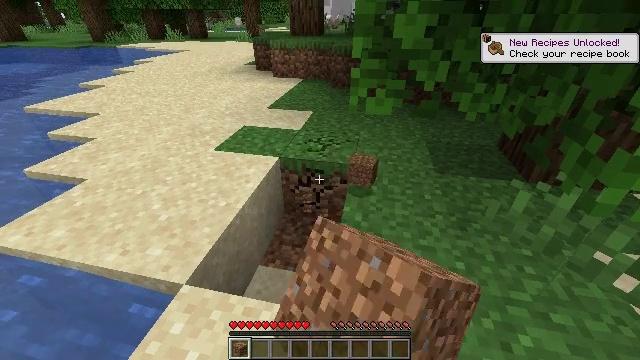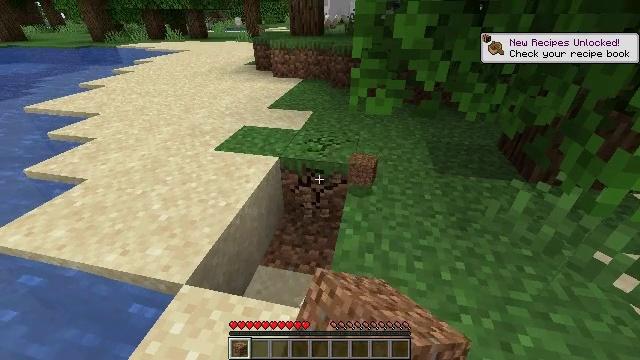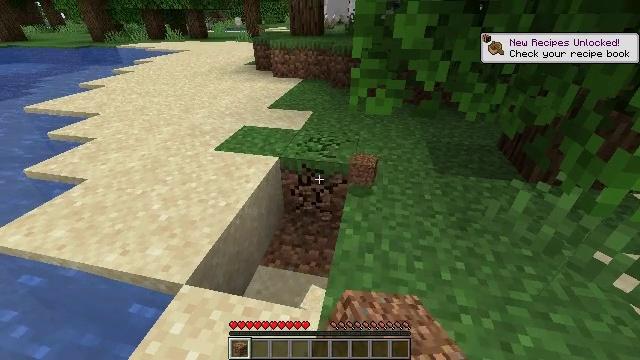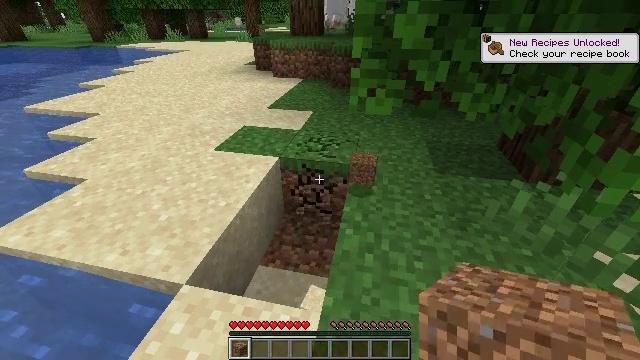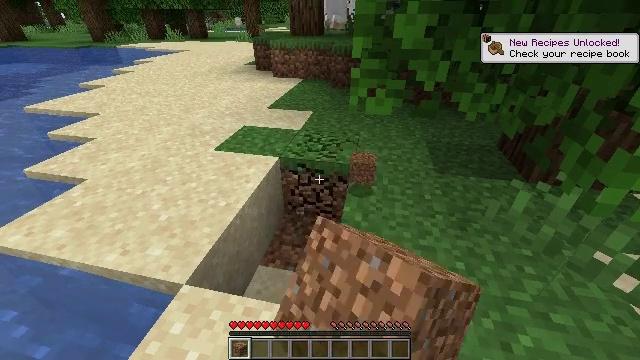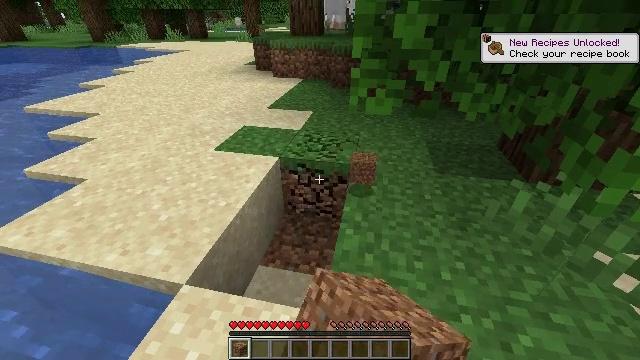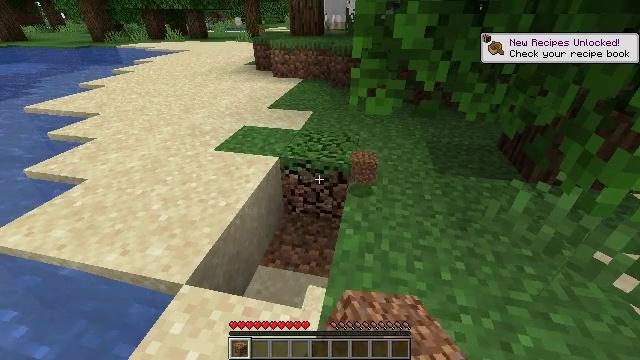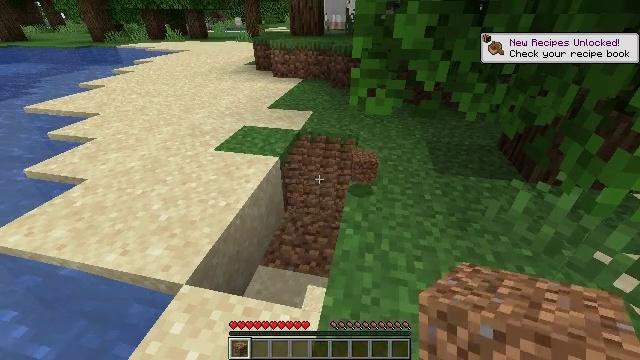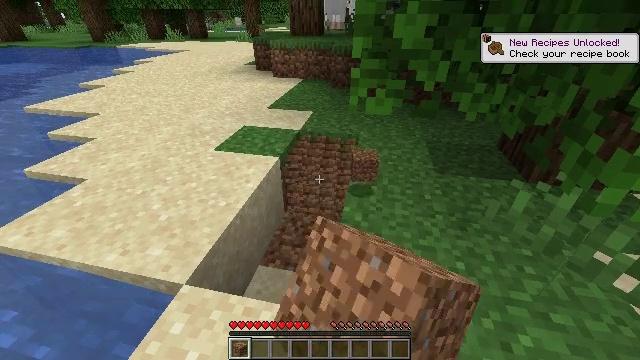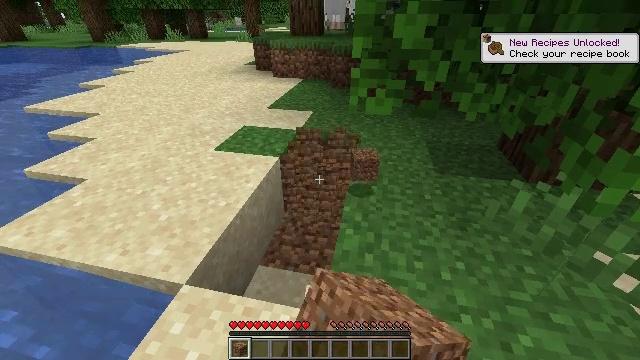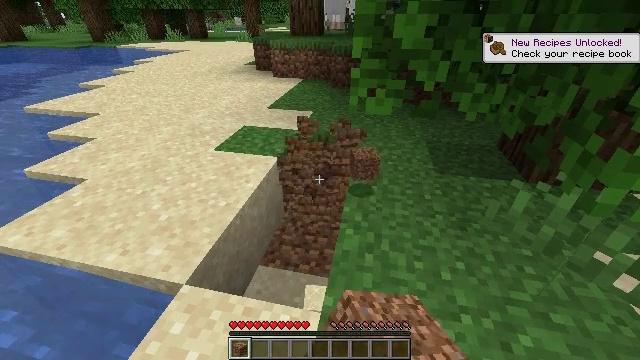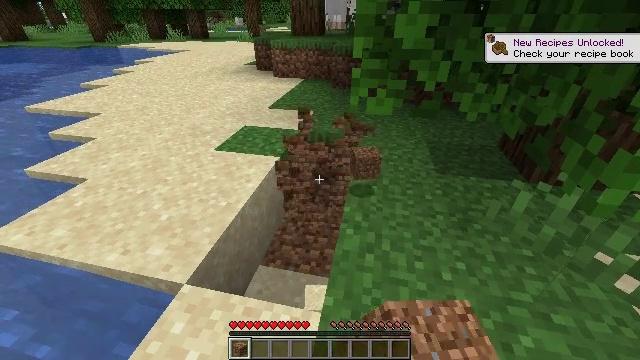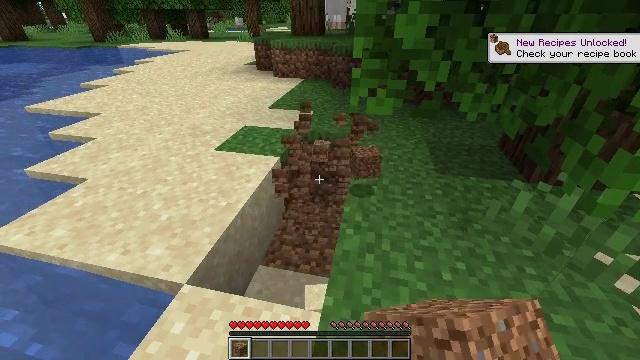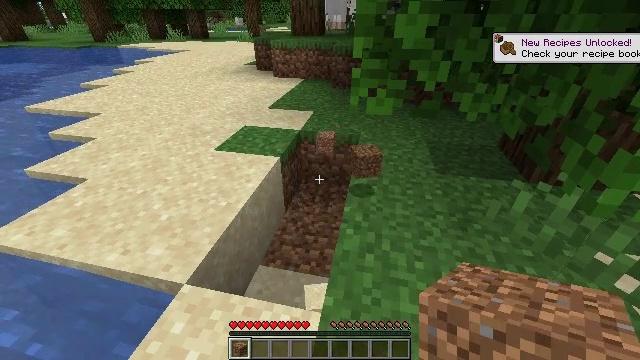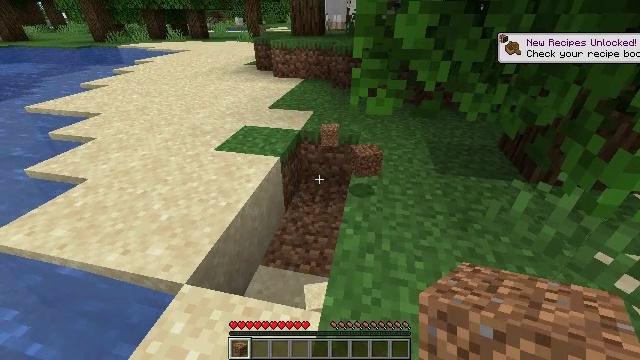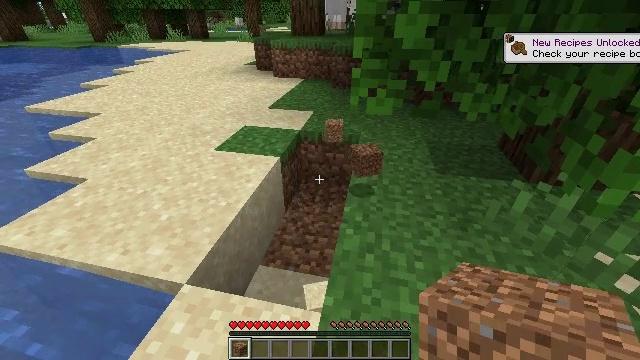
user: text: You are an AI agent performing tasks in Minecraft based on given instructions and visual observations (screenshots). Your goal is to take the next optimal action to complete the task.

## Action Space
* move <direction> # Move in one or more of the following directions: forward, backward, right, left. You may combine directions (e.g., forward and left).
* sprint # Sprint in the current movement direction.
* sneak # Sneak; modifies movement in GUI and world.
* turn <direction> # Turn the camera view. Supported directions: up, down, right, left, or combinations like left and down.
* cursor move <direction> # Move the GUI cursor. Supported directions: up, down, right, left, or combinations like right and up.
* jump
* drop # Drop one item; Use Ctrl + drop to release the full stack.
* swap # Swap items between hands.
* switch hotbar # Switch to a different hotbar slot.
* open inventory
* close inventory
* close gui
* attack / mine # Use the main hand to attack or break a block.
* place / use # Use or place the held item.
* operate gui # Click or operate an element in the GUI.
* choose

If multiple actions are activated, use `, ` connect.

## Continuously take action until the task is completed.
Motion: motion action
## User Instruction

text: Break the grass block.
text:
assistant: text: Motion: attack / mine
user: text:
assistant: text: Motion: attack / mine
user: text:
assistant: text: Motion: attack / mine
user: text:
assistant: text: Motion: attack / mine
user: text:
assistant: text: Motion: attack / mine
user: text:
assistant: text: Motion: attack / mine
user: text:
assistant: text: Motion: attack / mine
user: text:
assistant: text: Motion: attack / mine
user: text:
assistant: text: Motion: attack / mine
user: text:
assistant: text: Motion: attack / mine
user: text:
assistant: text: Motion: attack / mine
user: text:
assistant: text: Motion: attack / mine
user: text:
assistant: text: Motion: attack / mine
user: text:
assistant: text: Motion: attack / mine
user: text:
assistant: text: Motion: attack / mine
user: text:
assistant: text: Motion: attack / mine
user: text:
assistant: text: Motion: attack / mine
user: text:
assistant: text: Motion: attack / mine
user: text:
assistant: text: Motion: attack / mine
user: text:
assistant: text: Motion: attack / mine
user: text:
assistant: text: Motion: attack / mine
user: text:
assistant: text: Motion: attack / mine
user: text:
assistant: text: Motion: attack / mine
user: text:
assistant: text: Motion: attack / mine
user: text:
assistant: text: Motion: attack / mine
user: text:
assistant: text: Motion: attack / mine
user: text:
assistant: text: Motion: attack / mine
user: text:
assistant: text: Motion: attack / mine